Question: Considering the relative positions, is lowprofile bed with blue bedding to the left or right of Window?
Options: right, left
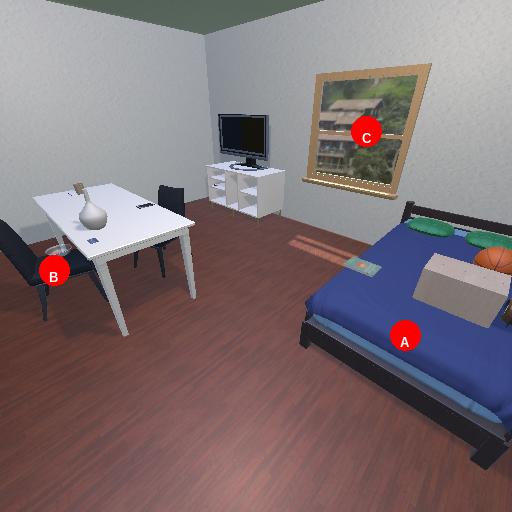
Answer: right